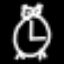
Label: clock